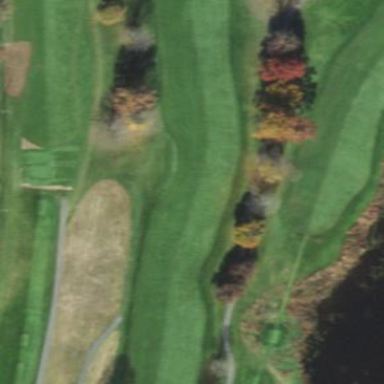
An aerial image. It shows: Scenic golf fairway.